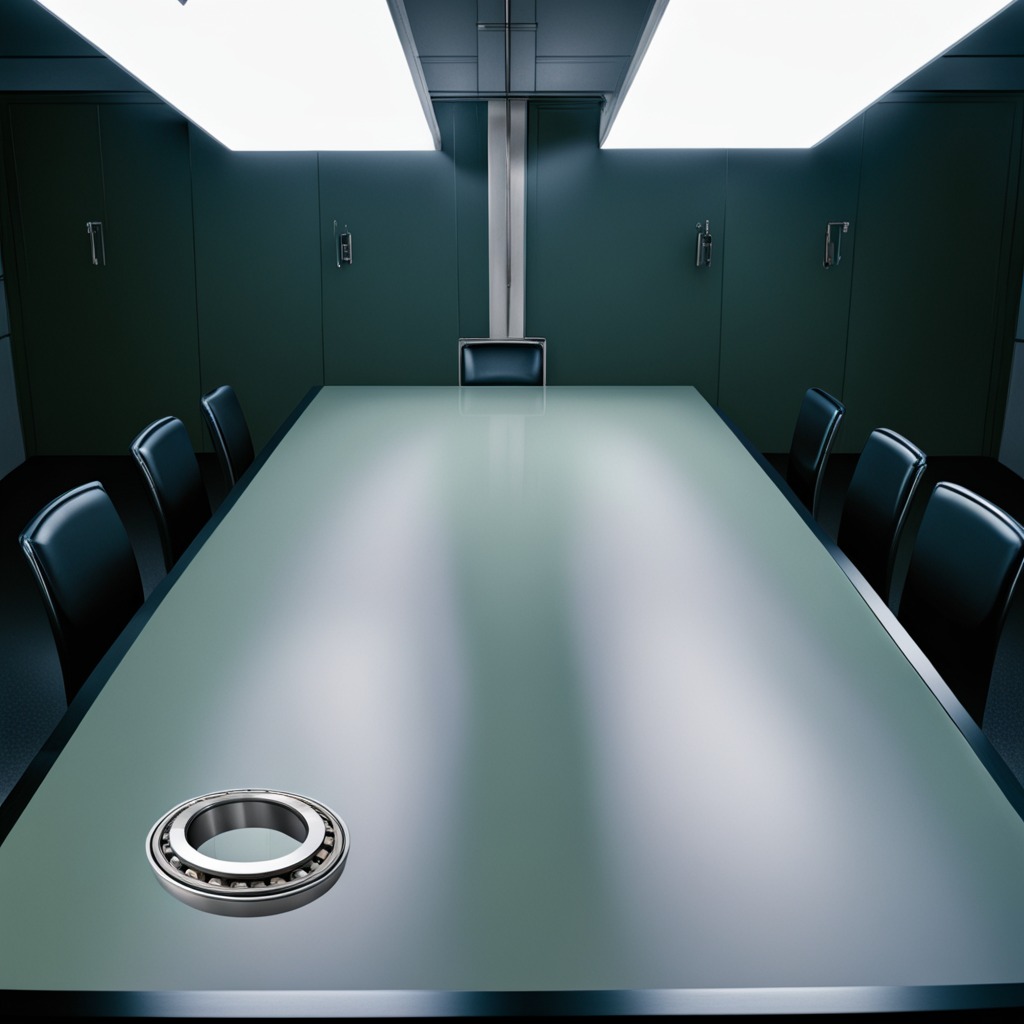
A metal ball bearing is lying on a clean empty table in a railway signal maintenance room lit by harsh overhead fluorescents photorealistic surface textures crisp shadows high dynamic range.